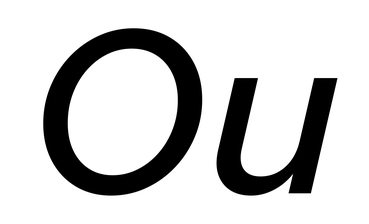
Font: InstrumentSans-Italic_Medium_Italic